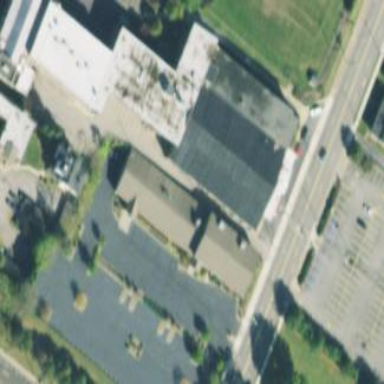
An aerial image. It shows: School building.